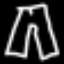
Label: pants